Interaction volume radius: 10 \u00c5
Interaction volume height: 15 \u00c5
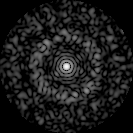
Disorder parameter: 0.8335